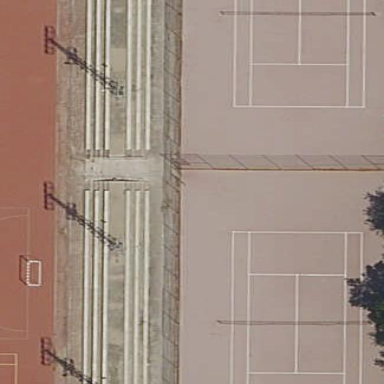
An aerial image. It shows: Tennis court on pitch.